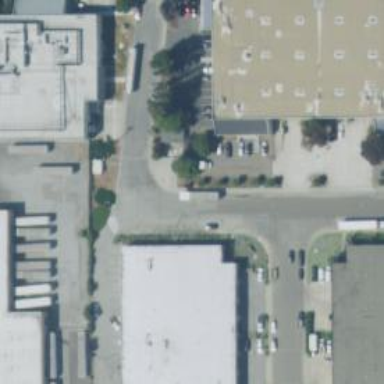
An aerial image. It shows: Commercial building with flat roof.